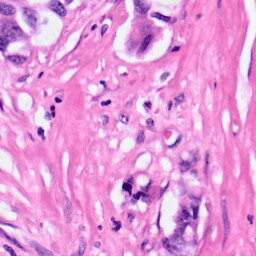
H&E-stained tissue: Pancreatic